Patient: sex M, age 77
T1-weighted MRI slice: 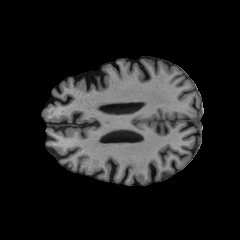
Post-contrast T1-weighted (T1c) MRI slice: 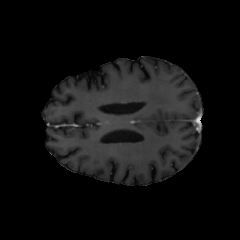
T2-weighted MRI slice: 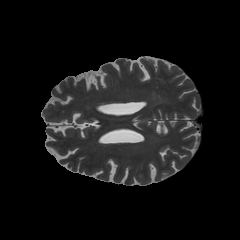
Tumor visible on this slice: no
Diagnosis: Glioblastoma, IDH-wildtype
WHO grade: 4